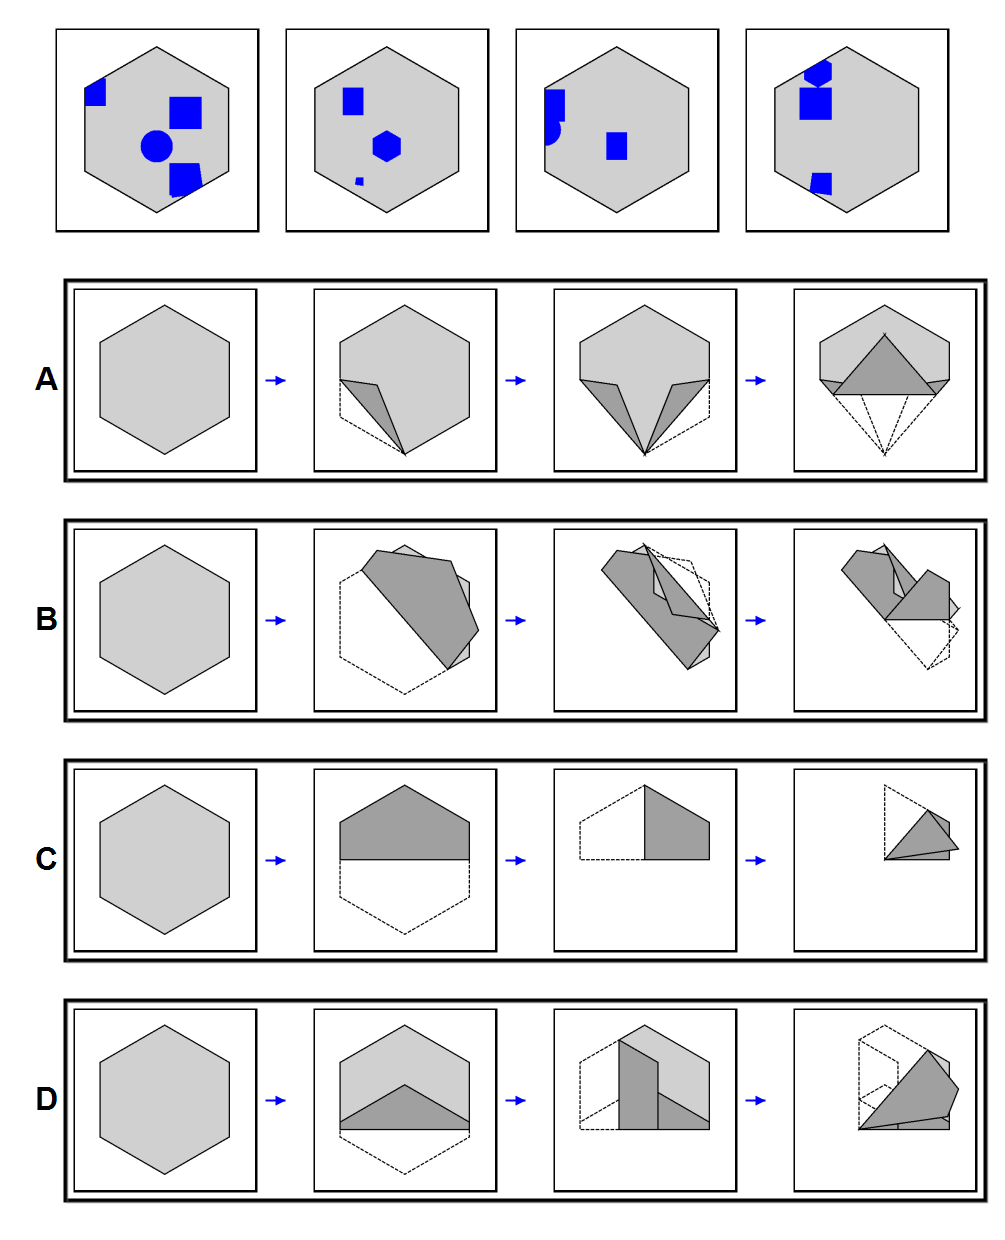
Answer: A